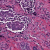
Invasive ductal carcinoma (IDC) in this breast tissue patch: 0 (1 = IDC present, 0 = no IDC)